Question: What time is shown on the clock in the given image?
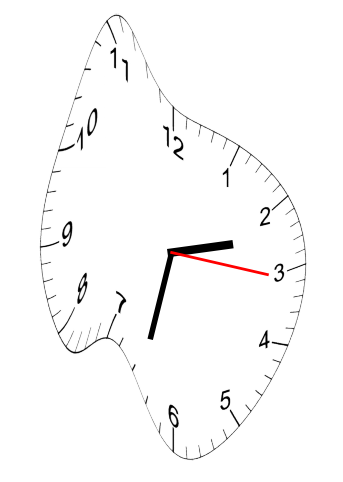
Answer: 02:32:16